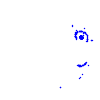
Particle: pion